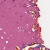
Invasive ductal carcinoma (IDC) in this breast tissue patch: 0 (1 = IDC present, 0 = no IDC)